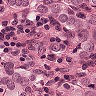
Metastatic tissue present: yes